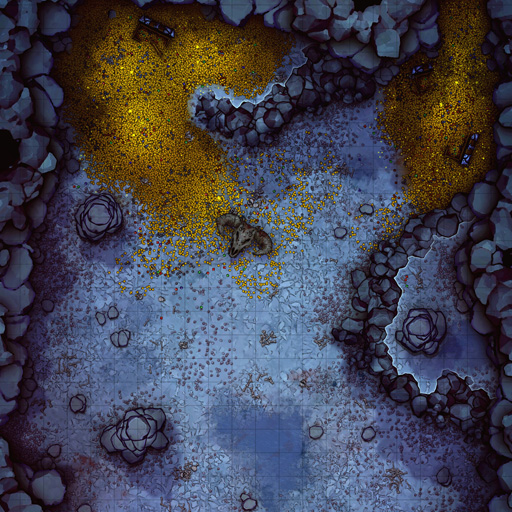
A D&D Grid Map cave north east hoard north west hoard (Dragon Lair Map)